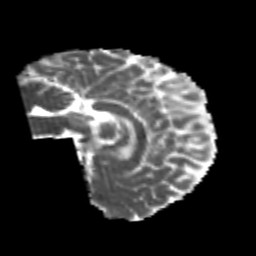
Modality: MD
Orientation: sagittal
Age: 22
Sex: female
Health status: healthy
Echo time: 0.074 s